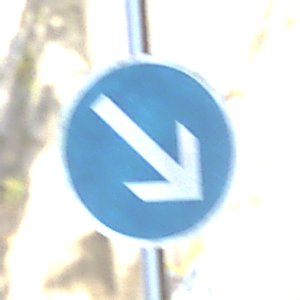
Verkehrszeichen: VorgeschriebeneVorbeifahrtRechts
Umgebung: Outdoor, Urban
Tageszeit: Midday
Wetter: Clear
Licht: Natural
Jahreszeit: NotSpecified
Kontrast: LowContrast